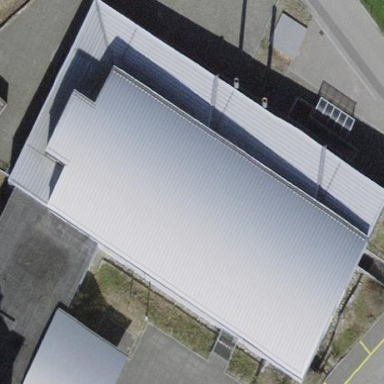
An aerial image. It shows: Sports centre building.